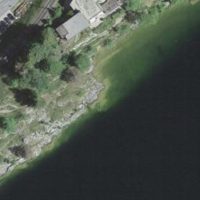
EUNIS habitat code: 14
Species observed at this site:
Linaria vulgaris